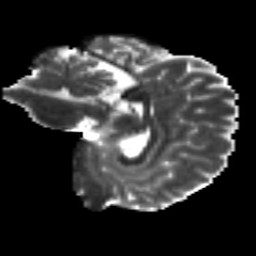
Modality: T2w
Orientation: sagittal
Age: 18
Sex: female
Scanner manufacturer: siemens
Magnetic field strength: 3 T
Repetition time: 8.8 s
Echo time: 0.085 s